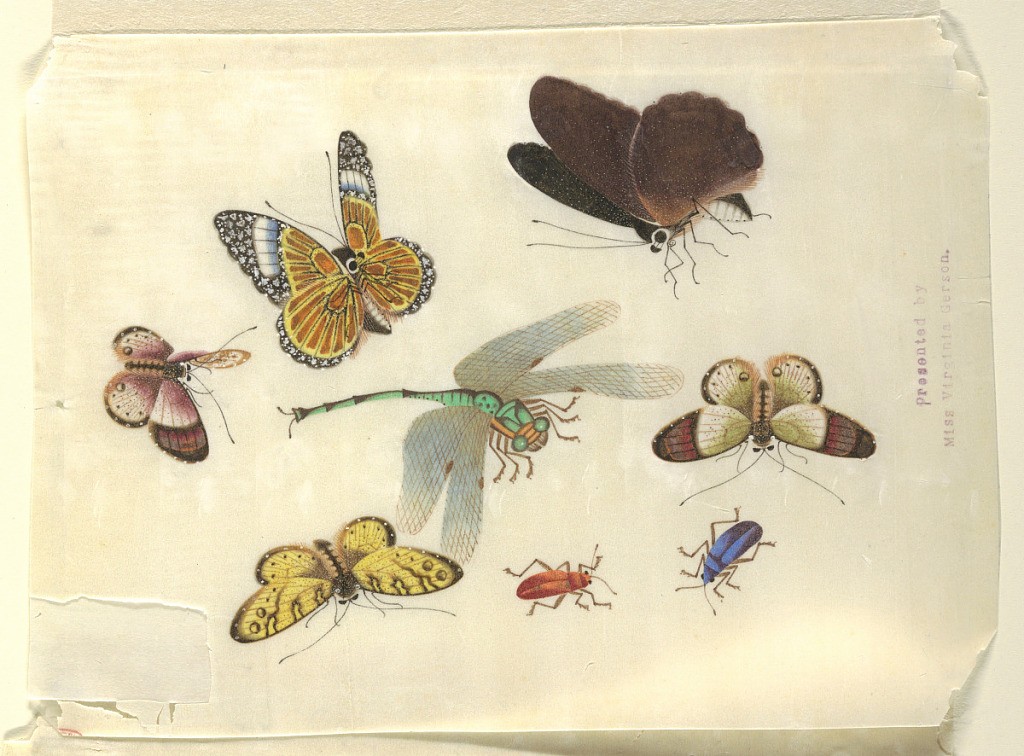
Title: Insects
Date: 18th century
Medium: Rice paper
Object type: Drawing
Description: Detailed representation in color of five butterflies, a dragonfly and two beetles.